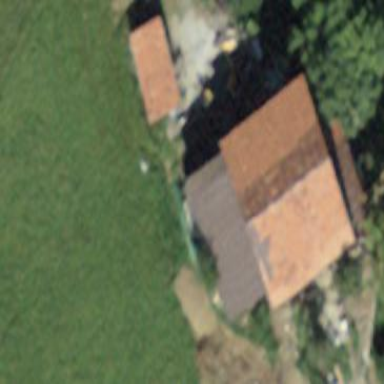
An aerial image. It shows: Farm building.